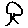
Label: tree